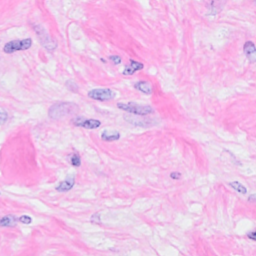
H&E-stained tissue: Breast